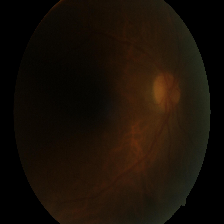
Diabetic retinopathy grade: Moderate